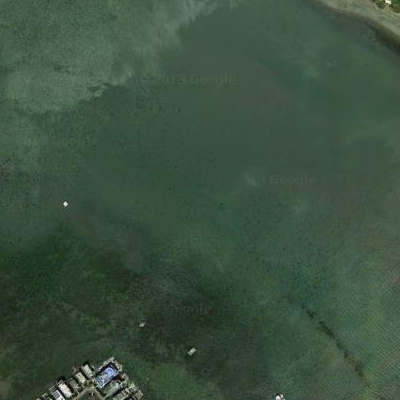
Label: dRiverLake